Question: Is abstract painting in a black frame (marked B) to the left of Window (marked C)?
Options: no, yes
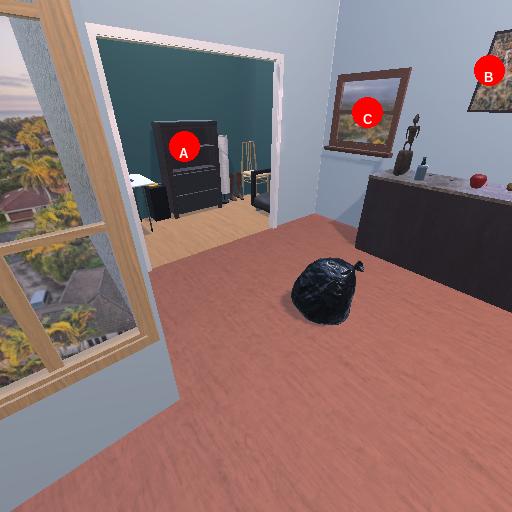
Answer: no